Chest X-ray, PA view. Patient: 68 years old, sex F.
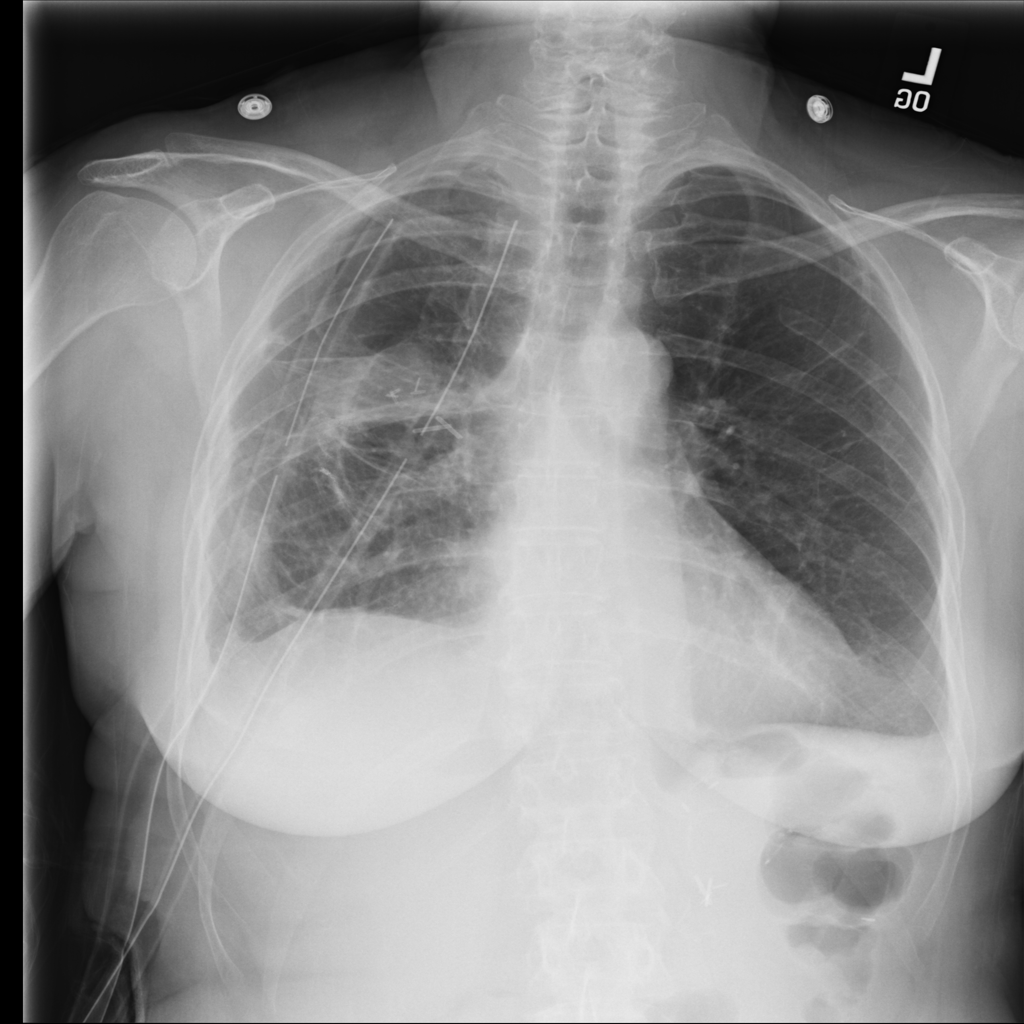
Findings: Edema, Effusion, Pneumothorax